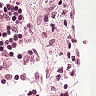
Metastatic tissue present: no